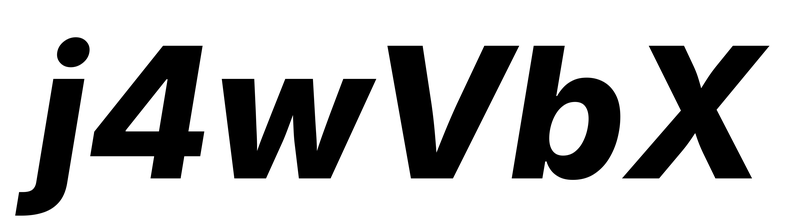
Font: Inter-Italic_ExtraBold_Italic